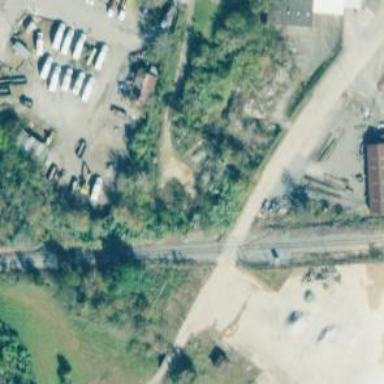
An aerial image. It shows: Railway level crossing.